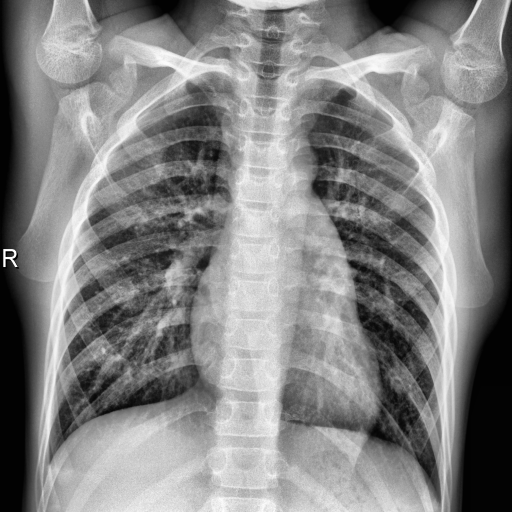
Finding: NORMAL